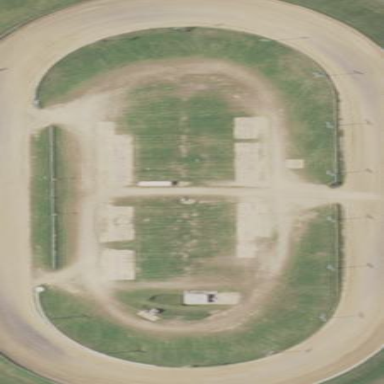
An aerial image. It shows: Dirt raceway for motor sports.